Question: I am developing Facebook integration on an Android app using the Android Facebook SDK.
I am logging my users in using the 'Session.openActiveSession(this, true, facebookSessionChangeCb);' call as described in Facebook's Android documentation.
Most works brilliantly. But there is one problem that repros like this:
1) I install the native Facebook app on my Android device, and log in on the Native app.
2) I also navigate on an internet browser to settings and turn the platform to off, as shown in the screenshot below.
3) I then try to log in on my native Android app with Facebook integration using the Android Facebook SDK.
I then get the stack trace
'''
02-13 15:27:54.687: W/fb4a(:<default>):BlueServiceQueue(16890): Exception during service
02-13 15:27:54.687: W/fb4a(:<default>):BlueServiceQueue(16890): com.facebook.http.protocol.ApiException: Service temporarily unavailable
02-13 15:27:54.687: W/fb4a(:<default>):BlueServiceQueue(16890): at com.facebook.http.protocol.ApiResponseChecker.b(ApiResponseChecker.java:83)
02-13 15:27:54.687: W/fb4a(:<default>):BlueServiceQueue(16890): at com.facebook.http.protocol.ApiResponseChecker.a(ApiResponseChecker.java:162)
02-13 15:27:54.687: W/fb4a(:<default>):BlueServiceQueue(16890): at com.facebook.http.protocol.ApiResponse.g(ApiResponse.java:158)
02-13 15:27:54.687: W/fb4a(:<default>):BlueServiceQueue(16890): at com.facebook.platform.auth.server.AuthorizeAppMethod.a(AuthorizeAppMethod.java:274)
...
02-12 18:36:42.928: W/fb4a(:<default>):GDPDialog(5750): Failed to send
02-12 18:36:42.928: W/fb4a(:<default>):GDPDialog(5750): com.facebook.fbservice.service.ServiceException: API_ERROR: API_ERROR
02-12 18:36:42.928: W/fb4a(:<default>):GDPDialog(5750): at com.facebook.fbservice.ops.BlueServiceOperation.c(BlueServiceOperation.java:640)
'''
This exception claims to be a temporarily unavailable type exception, but it clearly isn't as it stays that way indefinitely.
This is a problem: I don't want to treat it as if it were a 503, because it will always fail, and I'll end up messaging the user with a horrid error message, or a "try again later", as the exception would suggest, which is simply misleading to the user.
The is: have I done something wrong? Am I being dim in some way? If not, is there a workaround? Has anybody had this issue before? I couldn't find this stack on SO. If this is normal, how do people message the users here? And importantly, can we distinguish this case from genuine temporary service downs, so I can tell my users what's wrong?
Thanks very much in advance!
---
(That screenshot below so you know what I'm referring to)

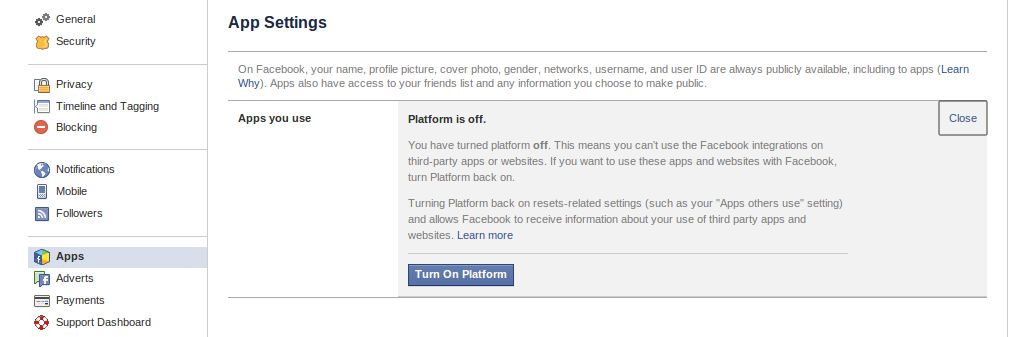
Answer: One month on now, seems like this is indeed unavoidable!
Being able to turn the "platform" off in the browser is part of privacy offering of Facebook. It's often cited as a way to be able to hide from app invitations etc.
My best guess is that it makes sense to give a status code that isn't indicative of what the user has done as a light security measure to hide the user away further from apps.
A good solution is to add a section about the Facebook platform settings to your documentation if you have it.